Field crop: maize
Growth stage: 2
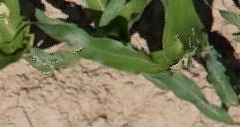
Species: maize